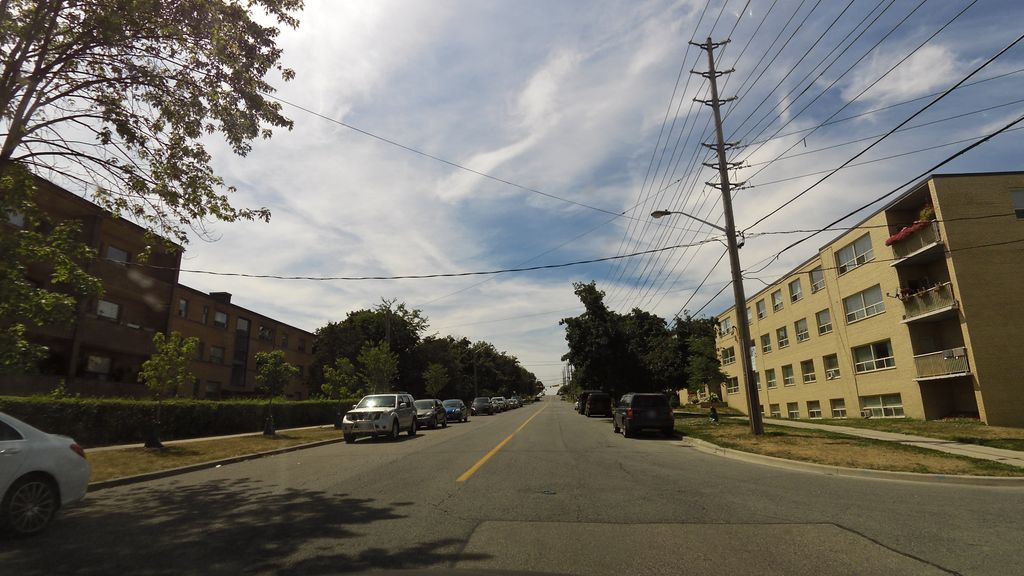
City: toronto